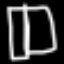
Label: pants